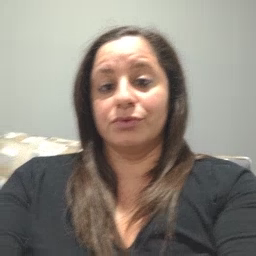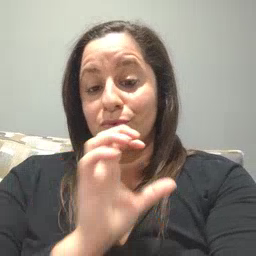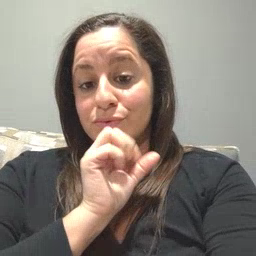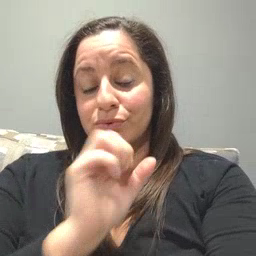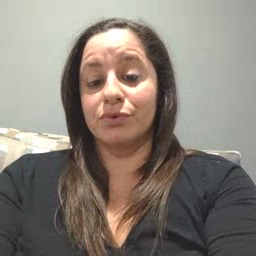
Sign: orange